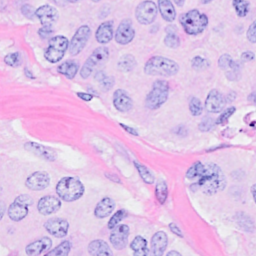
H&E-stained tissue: Breast